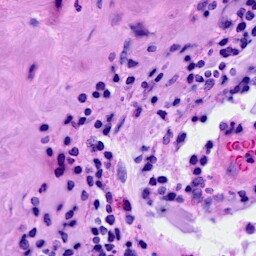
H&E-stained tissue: Breast